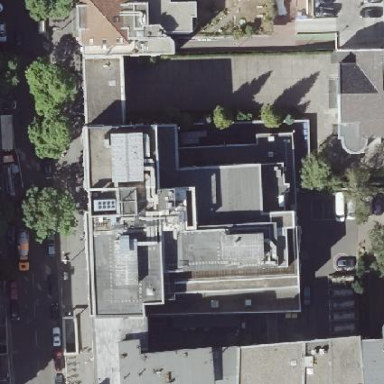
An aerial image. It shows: Part of the building is designated for commercial use.